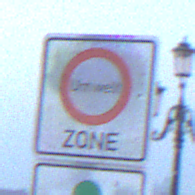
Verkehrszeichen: BeginnUmweltzone
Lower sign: FreistellungVomVerkehrsverbot3
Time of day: Dawn
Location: Outdoor (Urban)
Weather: Clear
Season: NotSpecified
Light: Natural